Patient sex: F
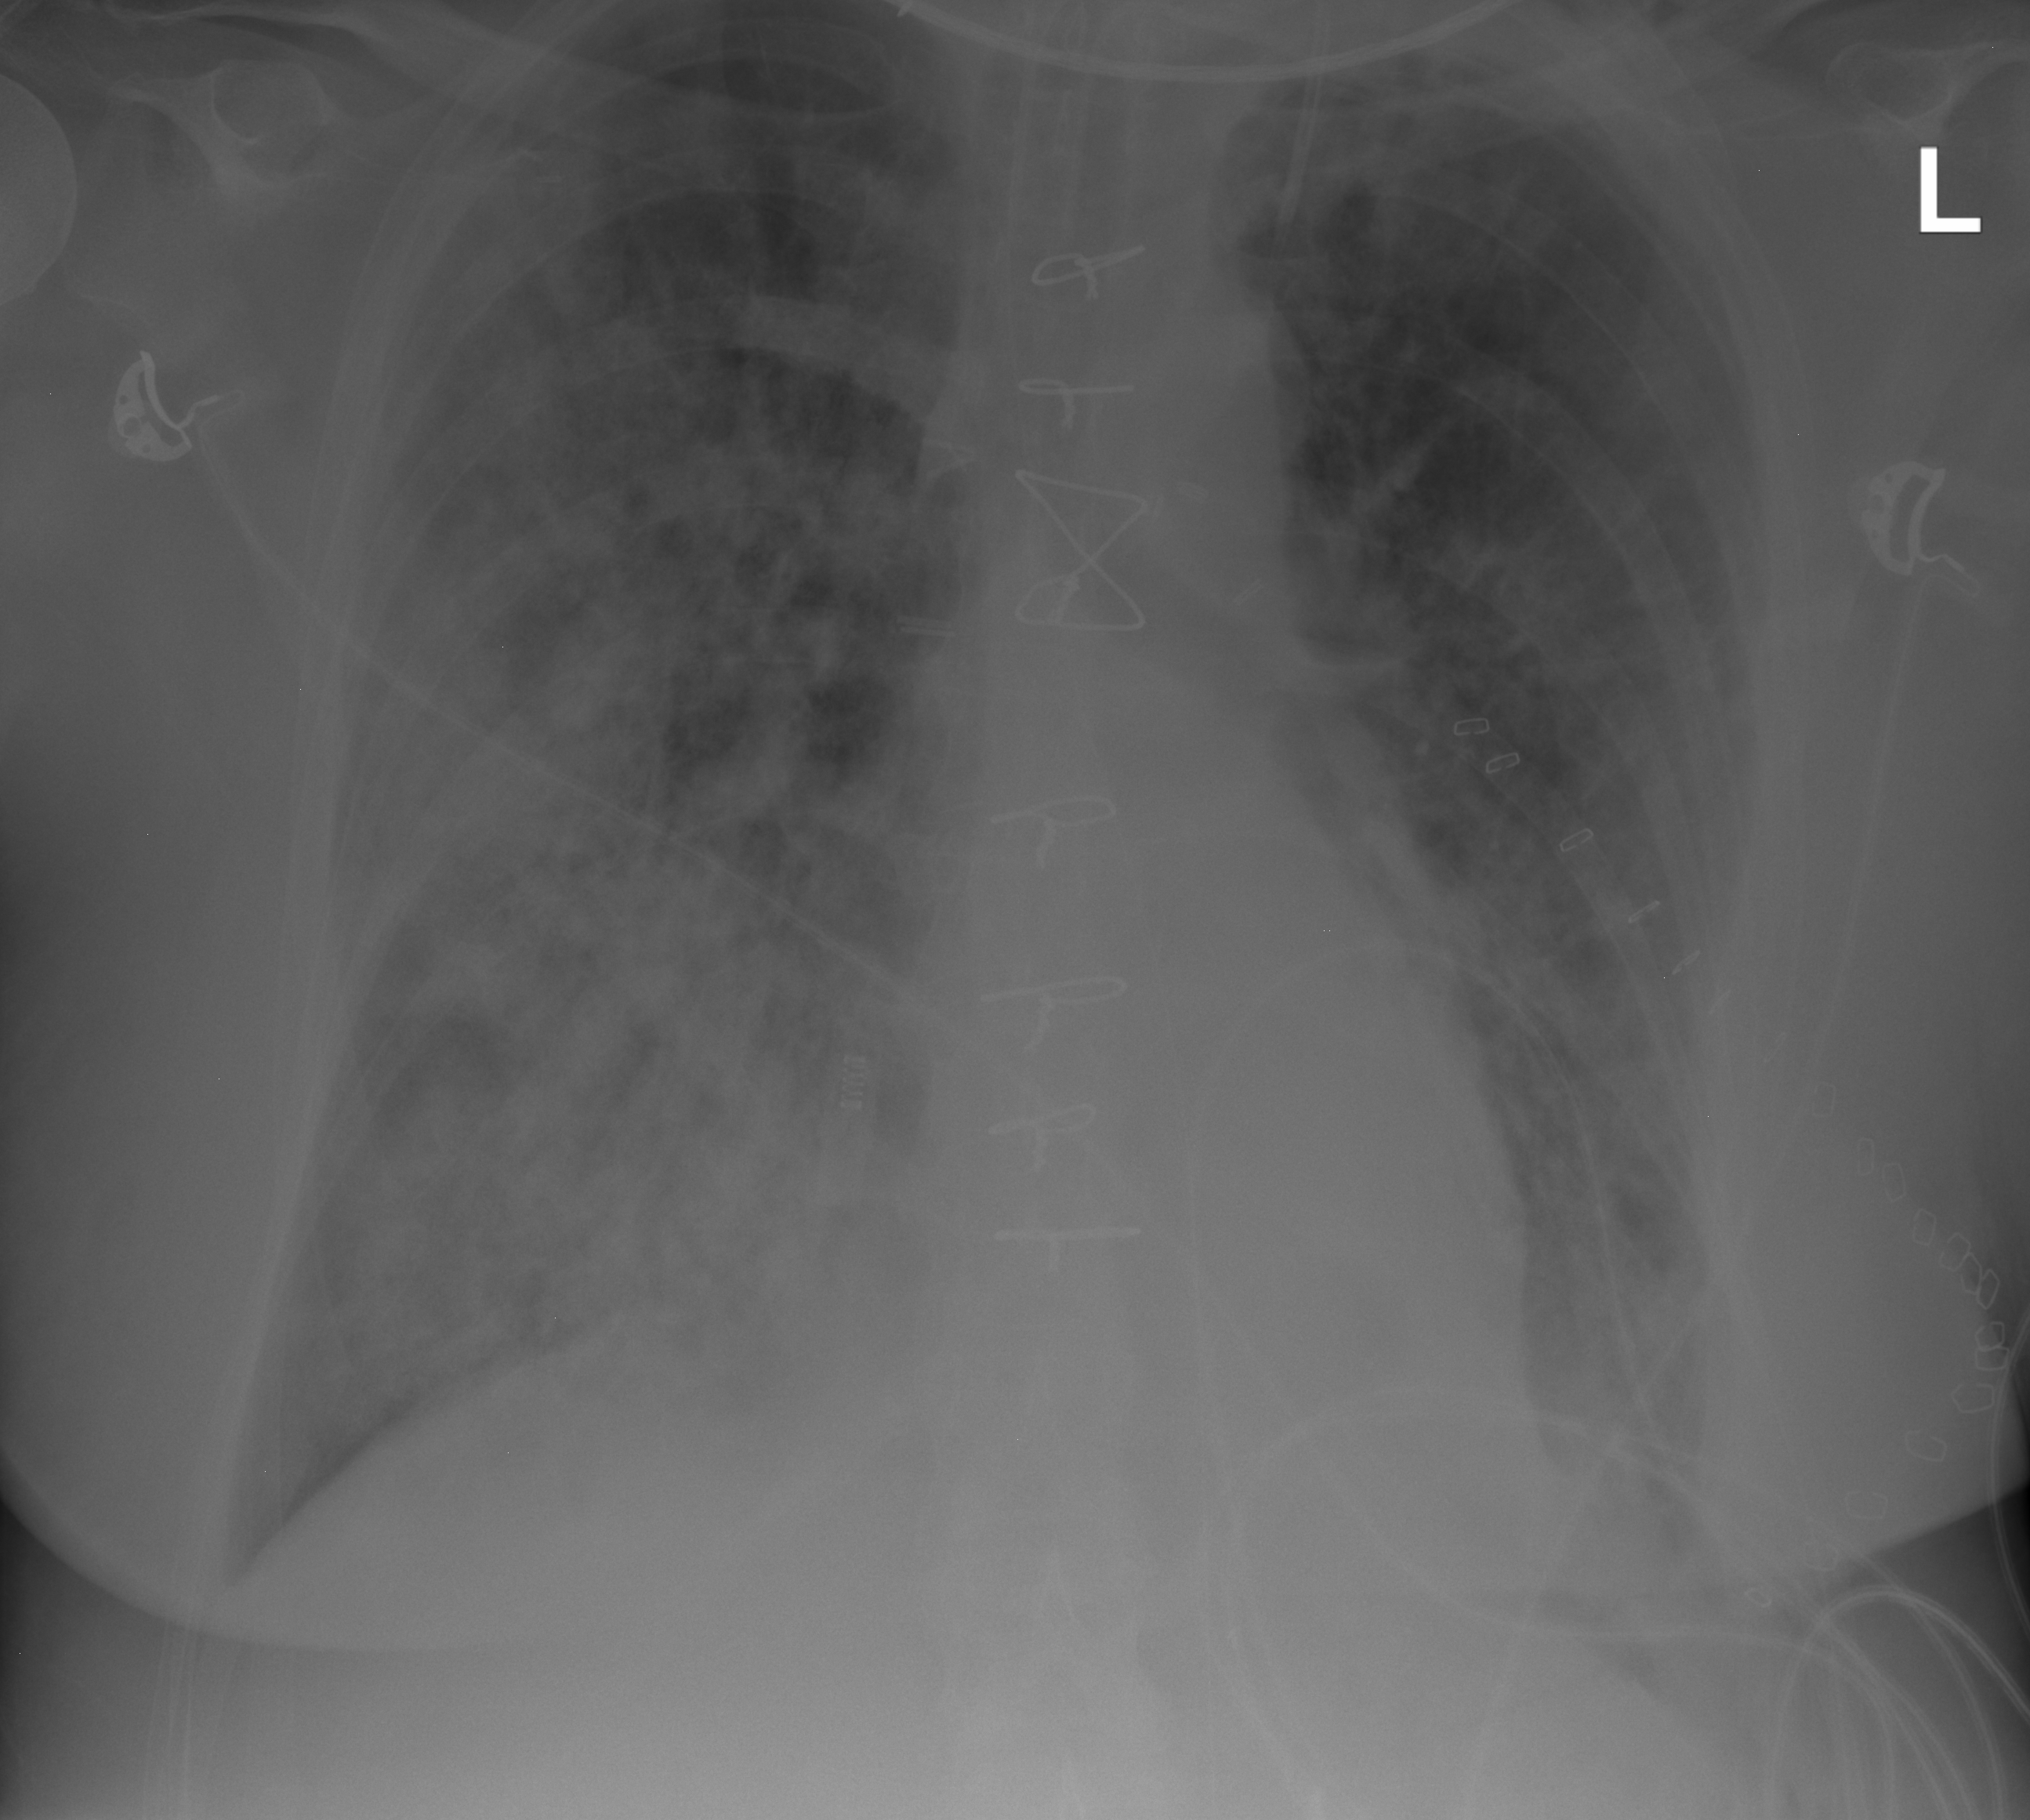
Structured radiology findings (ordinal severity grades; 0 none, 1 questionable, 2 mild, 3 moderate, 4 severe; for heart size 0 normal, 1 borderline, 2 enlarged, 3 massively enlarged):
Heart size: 1
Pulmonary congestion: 2
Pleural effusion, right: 0
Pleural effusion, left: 0
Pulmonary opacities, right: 3
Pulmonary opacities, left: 3
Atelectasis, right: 3
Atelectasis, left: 0